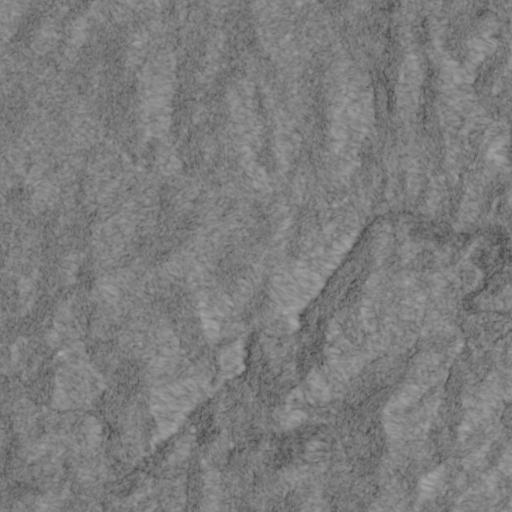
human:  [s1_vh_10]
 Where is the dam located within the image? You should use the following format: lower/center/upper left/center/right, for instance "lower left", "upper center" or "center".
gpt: The dam is located in the lower left of the image.
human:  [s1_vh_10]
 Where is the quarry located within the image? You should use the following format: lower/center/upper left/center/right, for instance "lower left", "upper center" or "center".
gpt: The quarry is located in the center right of the image.
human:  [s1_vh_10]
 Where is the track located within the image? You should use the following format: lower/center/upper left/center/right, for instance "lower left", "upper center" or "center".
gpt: There is no track in the image.

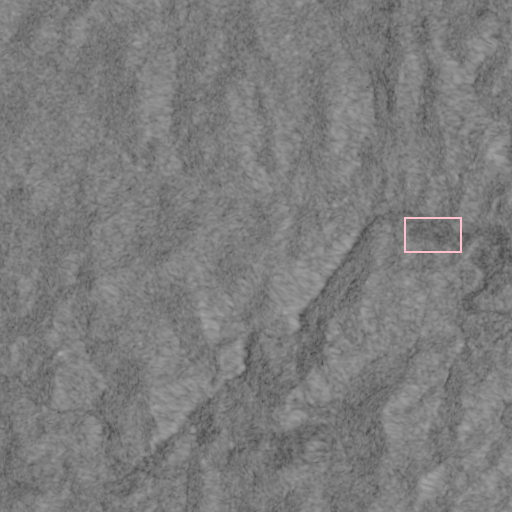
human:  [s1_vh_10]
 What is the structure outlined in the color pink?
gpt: The structure outlined in pink is a quarry.
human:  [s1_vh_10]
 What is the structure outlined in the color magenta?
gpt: There is no magenta outline.